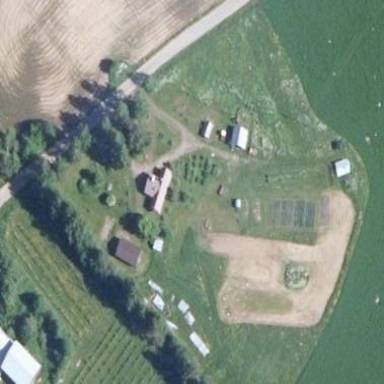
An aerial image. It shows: Farmyard area.